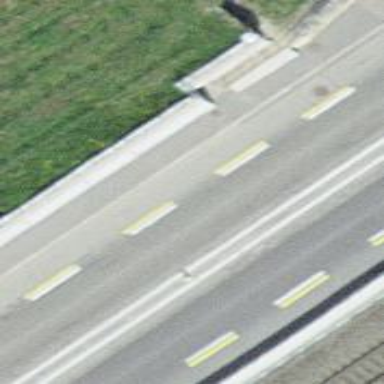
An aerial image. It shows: Primary highway with asphalt surface. There is track cycleway on the left.